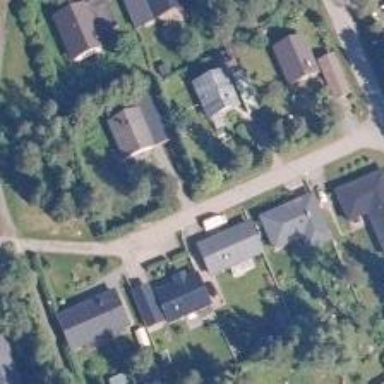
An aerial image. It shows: Residential road.